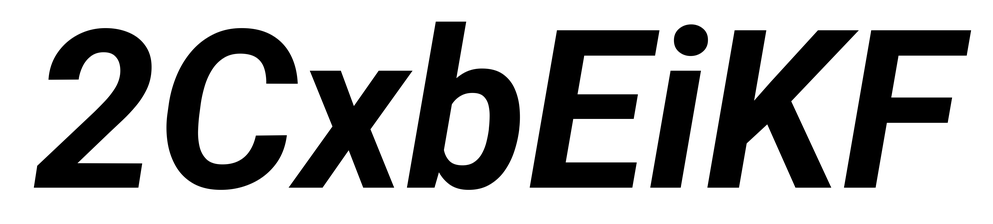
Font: Roboto-Italic_Bold_Italic